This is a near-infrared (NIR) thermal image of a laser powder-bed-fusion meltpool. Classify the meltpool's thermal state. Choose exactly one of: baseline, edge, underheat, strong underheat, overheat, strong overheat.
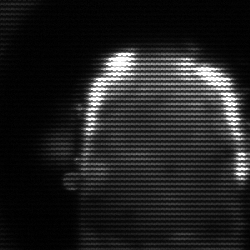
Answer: baseline